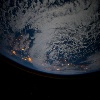
Label: cloud